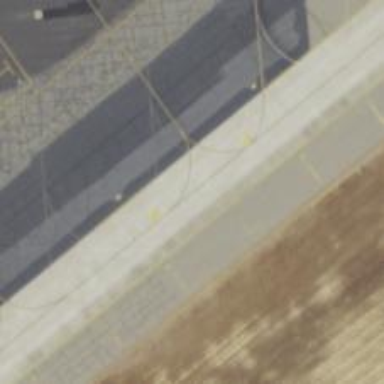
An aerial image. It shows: Image of taxiway at airport.